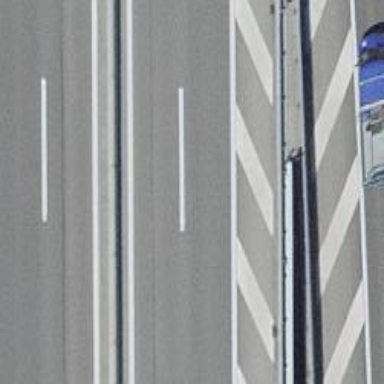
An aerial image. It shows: Kerb barrier.